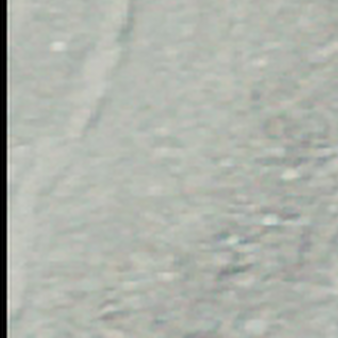
Label: other